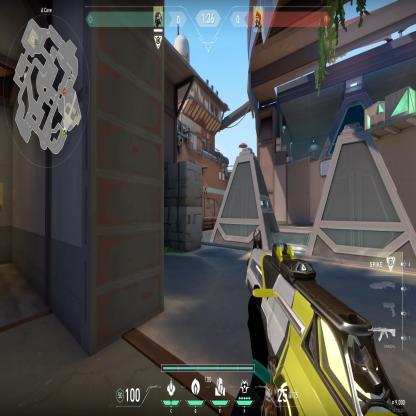
Label: enemy